Question: When trying to compile android application in QtCreator, I'm first asked to select target device. I select it and check

However, next time I want to compile and run the program, this dialog pops up again. Can I change some setting so that it actually respects my setting?
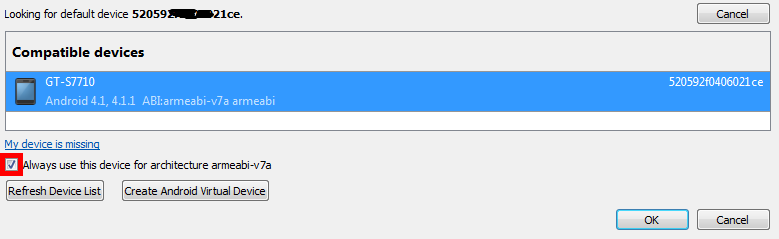
Answer: <URL> contains the fix.